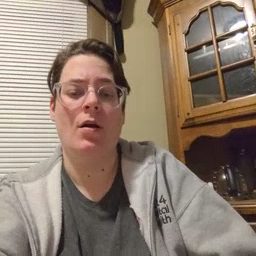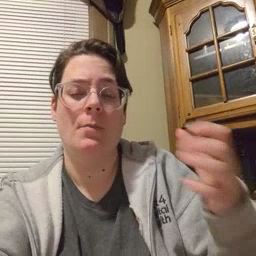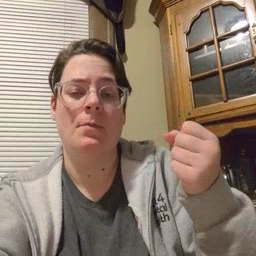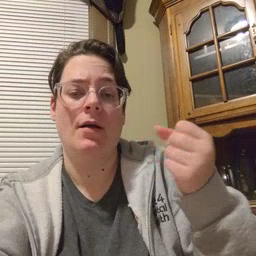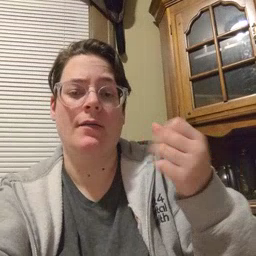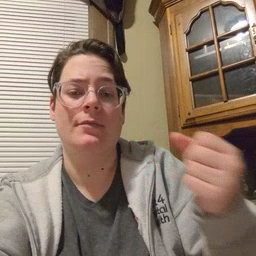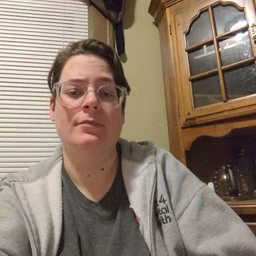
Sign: milk